Field crop: maize
Growth stage: 2
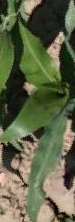
Species: maize